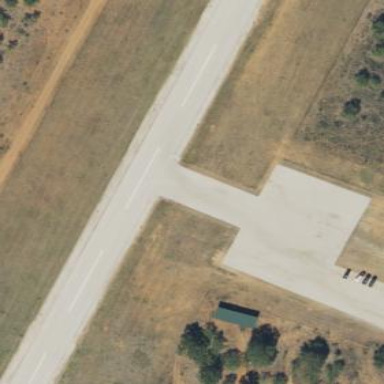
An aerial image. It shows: Apron at the airport.